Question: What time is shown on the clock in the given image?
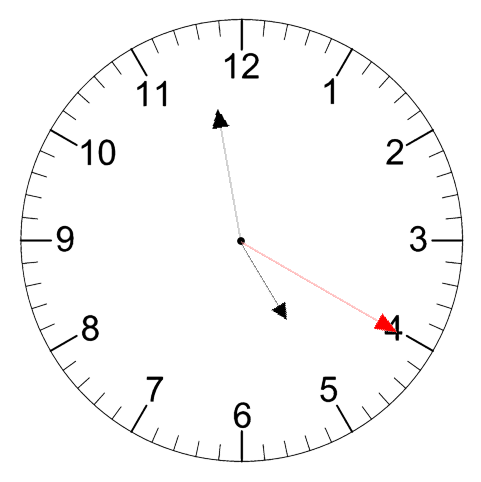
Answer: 04:58:20